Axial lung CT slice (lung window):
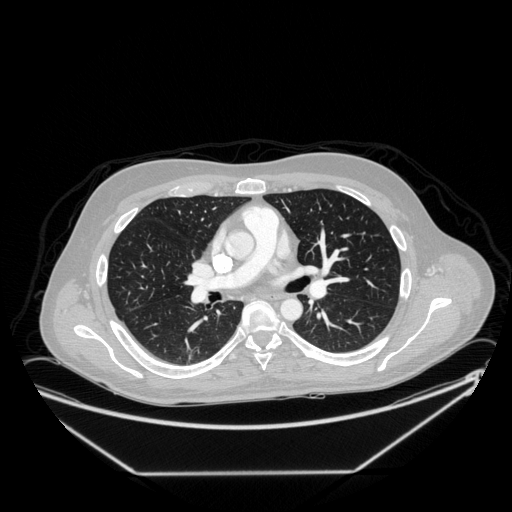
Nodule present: no